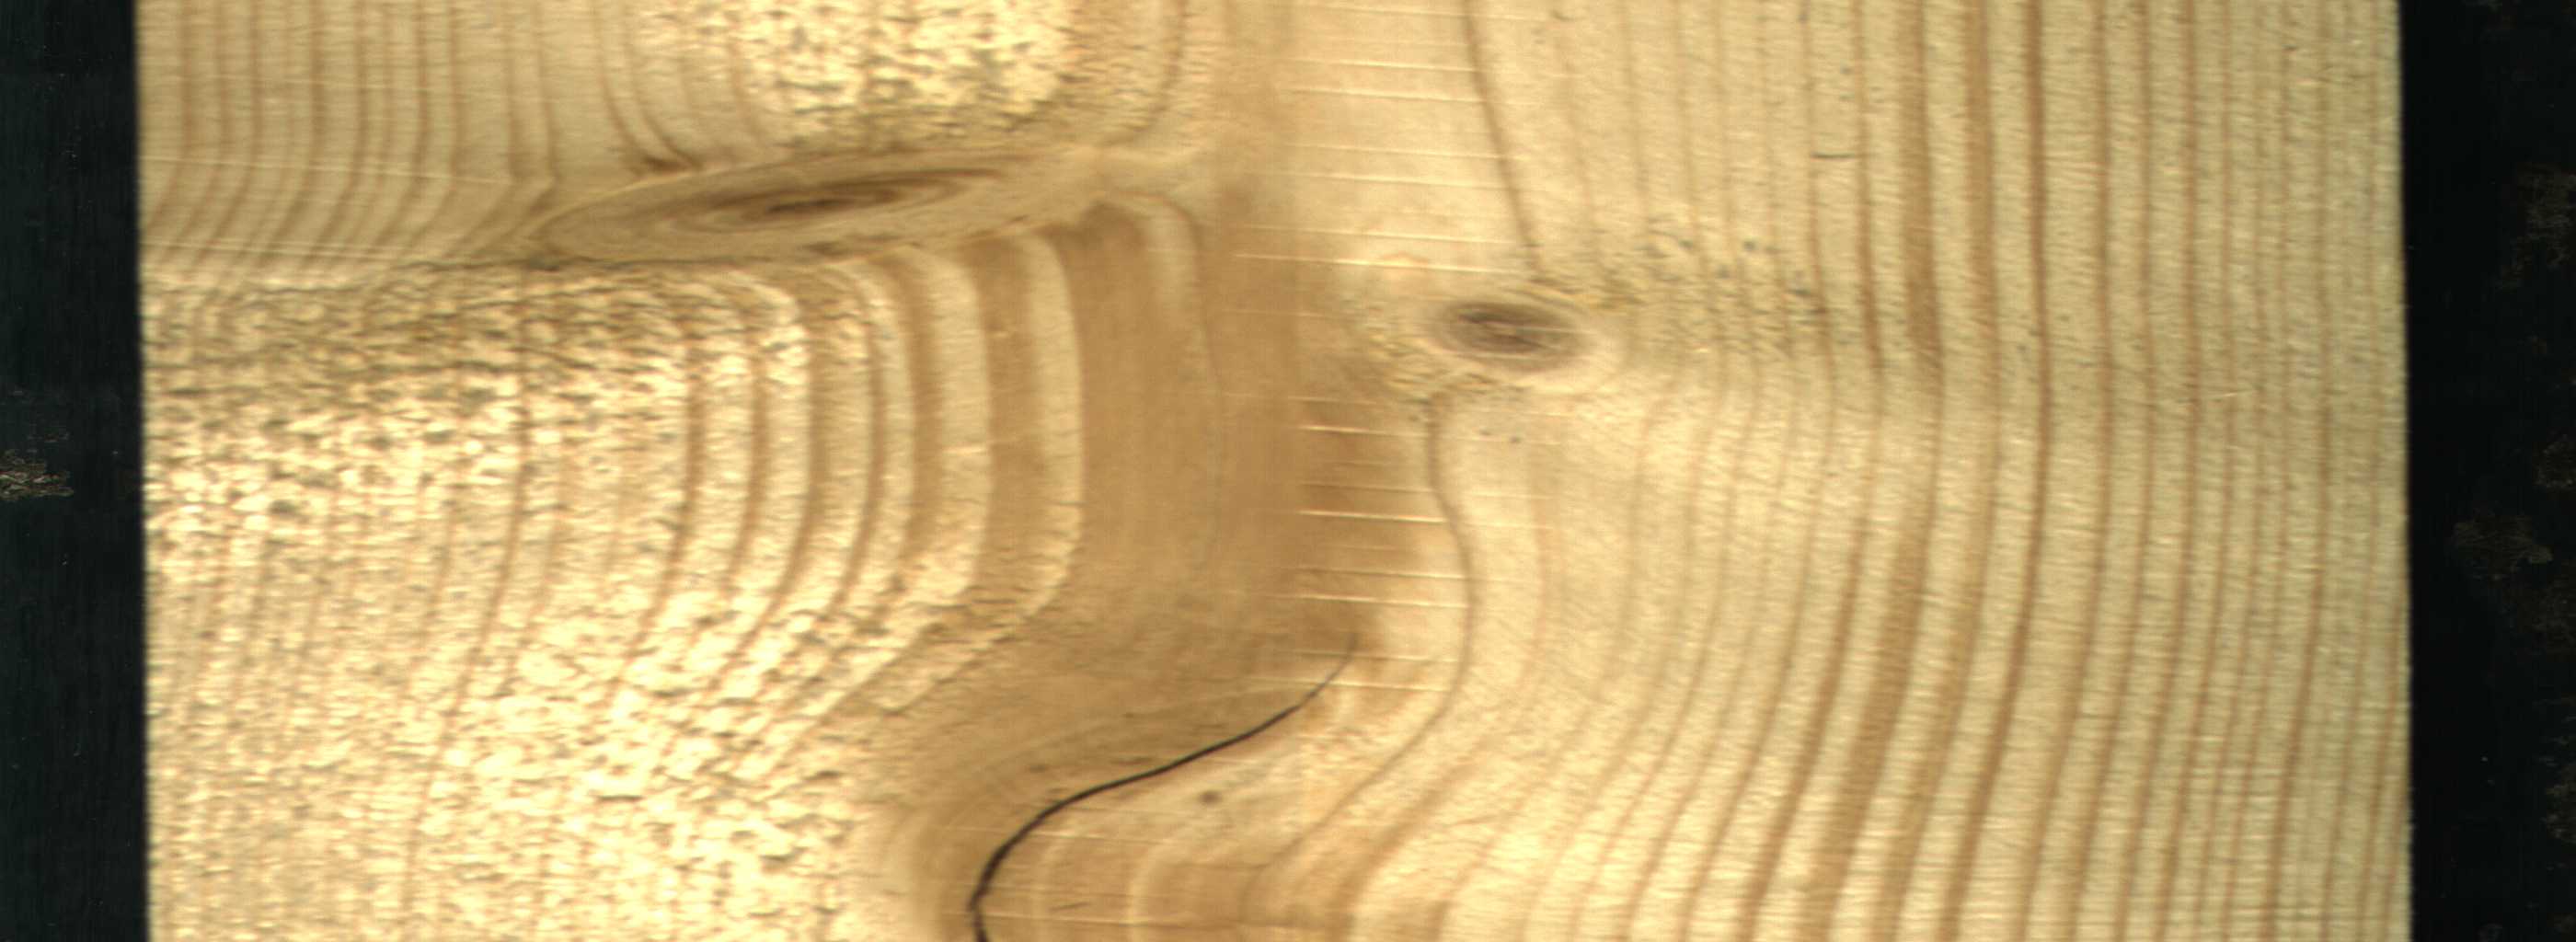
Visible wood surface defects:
Crack
Live_Knot
Live_Knot